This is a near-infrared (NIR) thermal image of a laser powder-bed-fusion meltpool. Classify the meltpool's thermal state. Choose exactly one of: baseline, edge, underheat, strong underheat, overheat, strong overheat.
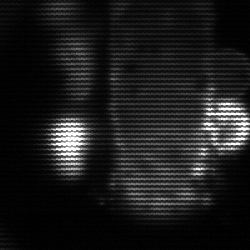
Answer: strong underheat